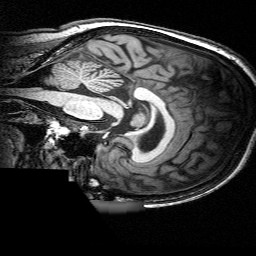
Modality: T1w
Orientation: sagittal
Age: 59
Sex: female
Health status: ill
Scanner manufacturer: siemens
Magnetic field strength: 3 T
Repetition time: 0.0025 s
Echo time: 0.00336 s